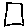
Label: square